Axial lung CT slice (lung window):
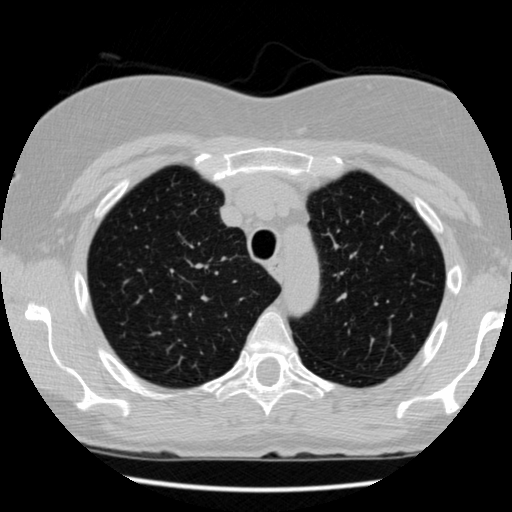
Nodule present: no